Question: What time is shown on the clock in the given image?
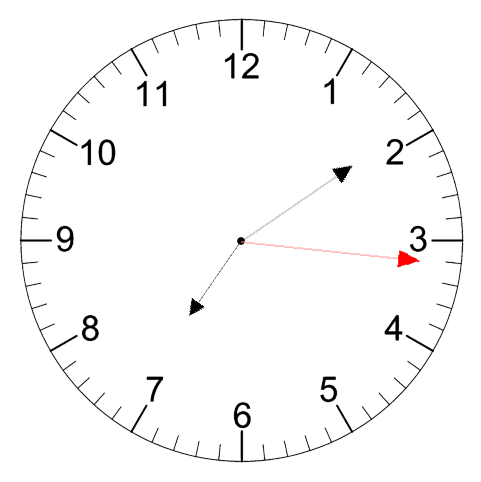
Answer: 07:09:16